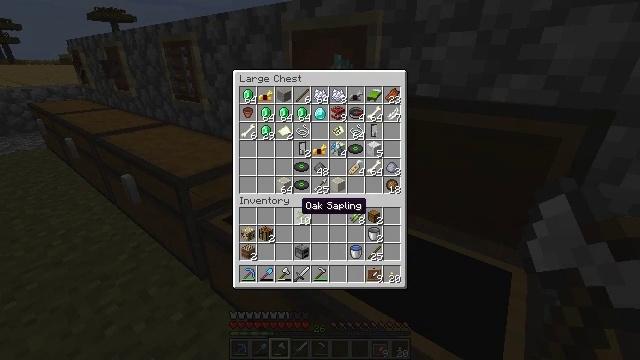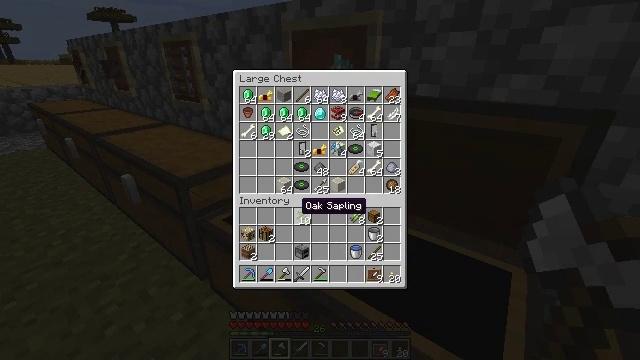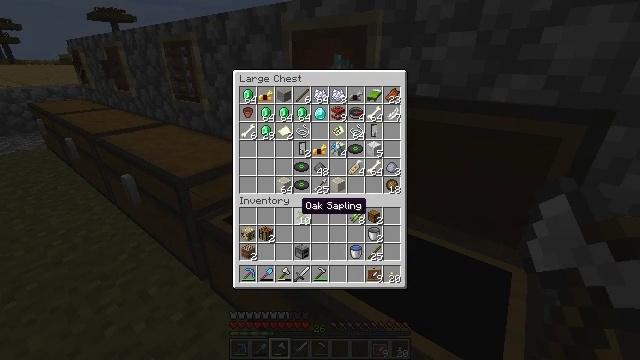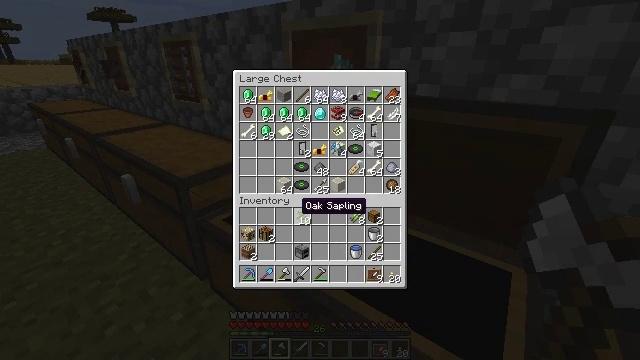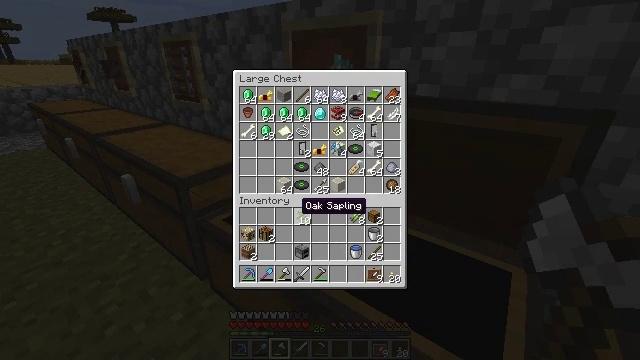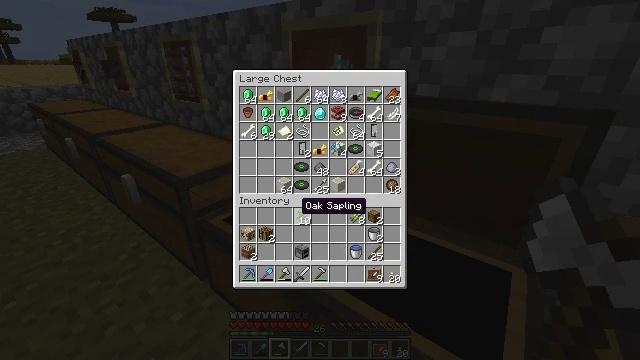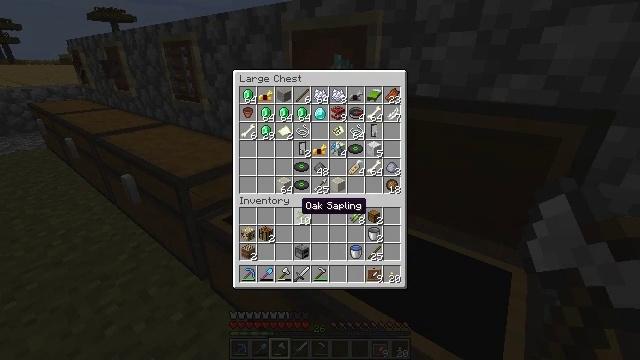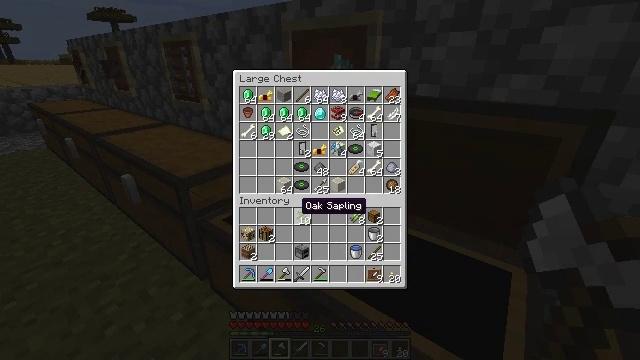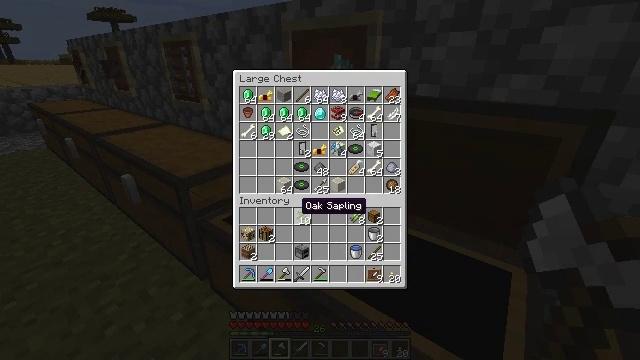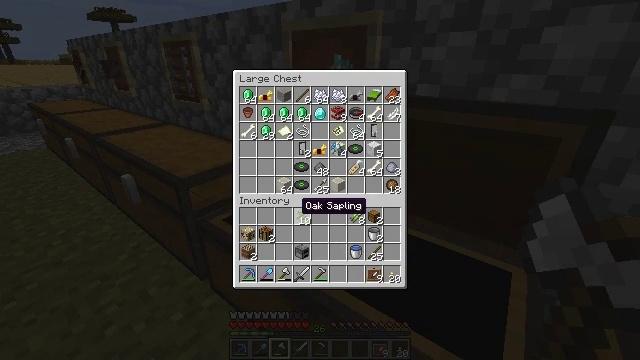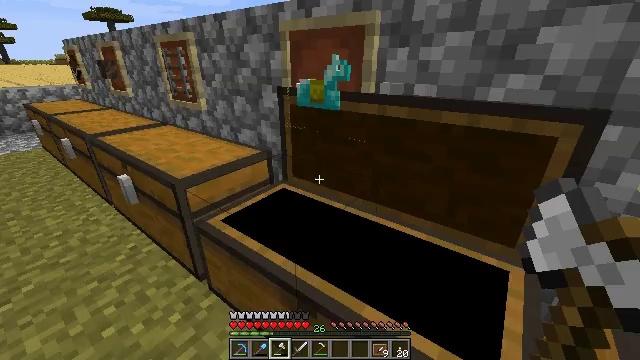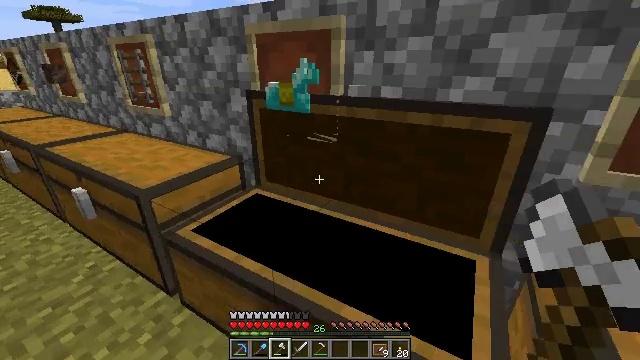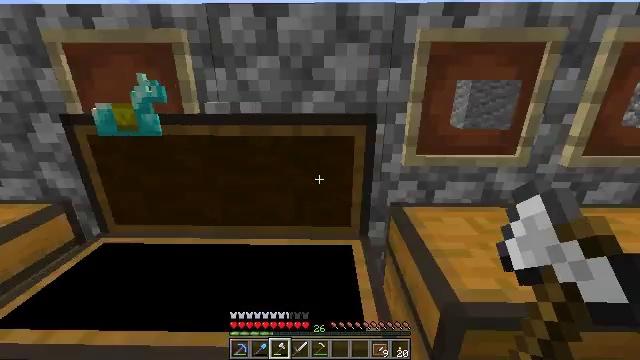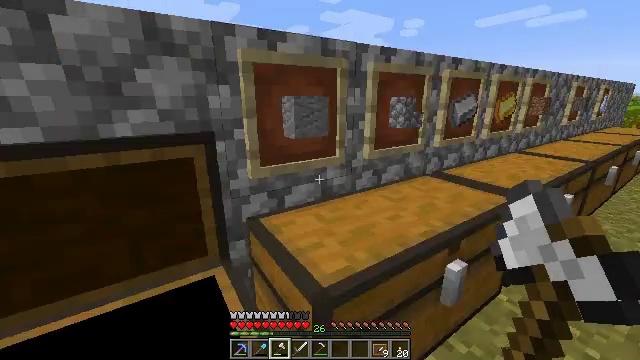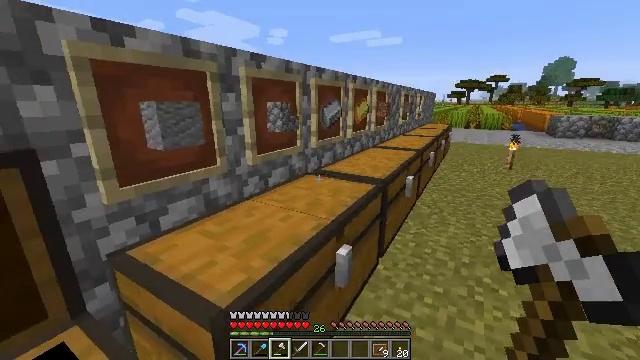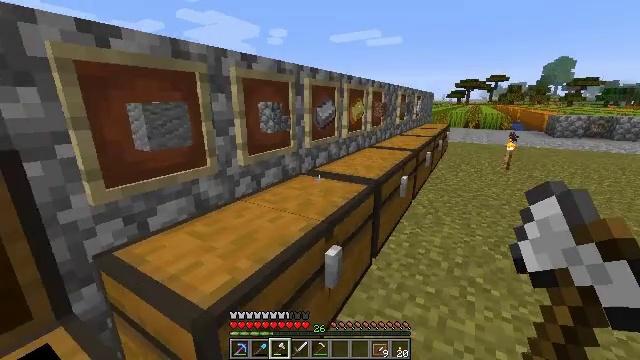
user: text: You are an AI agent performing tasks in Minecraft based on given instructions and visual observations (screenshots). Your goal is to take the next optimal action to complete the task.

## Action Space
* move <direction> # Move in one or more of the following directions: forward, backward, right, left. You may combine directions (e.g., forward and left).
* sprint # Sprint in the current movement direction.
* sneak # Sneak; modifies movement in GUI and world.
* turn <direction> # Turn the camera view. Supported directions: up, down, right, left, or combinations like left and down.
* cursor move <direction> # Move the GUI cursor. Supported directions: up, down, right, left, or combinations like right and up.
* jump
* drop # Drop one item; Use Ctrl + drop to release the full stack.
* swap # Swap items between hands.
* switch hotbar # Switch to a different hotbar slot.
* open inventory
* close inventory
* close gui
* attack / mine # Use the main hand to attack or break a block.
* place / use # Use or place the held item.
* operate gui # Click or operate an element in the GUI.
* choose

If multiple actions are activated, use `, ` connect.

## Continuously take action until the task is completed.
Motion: motion action
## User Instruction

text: Remove a crafting table from the inventory.
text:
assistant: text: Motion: sneak
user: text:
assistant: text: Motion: sneak
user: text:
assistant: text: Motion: sneak
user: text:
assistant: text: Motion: sneak
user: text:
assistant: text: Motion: sneak
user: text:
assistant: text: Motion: sneak
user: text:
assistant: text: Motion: sneak
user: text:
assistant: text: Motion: sneak
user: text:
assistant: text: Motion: no_op
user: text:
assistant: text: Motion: no_op
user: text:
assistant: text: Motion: turn right, close gui
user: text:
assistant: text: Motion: turn right and up
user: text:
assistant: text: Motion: turn right and up
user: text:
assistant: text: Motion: turn right and up
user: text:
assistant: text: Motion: move right
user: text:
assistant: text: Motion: move right
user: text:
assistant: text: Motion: move right
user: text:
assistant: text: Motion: move right
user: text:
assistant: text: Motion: move right
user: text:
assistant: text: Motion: move forward and move right
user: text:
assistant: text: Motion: move forward and move right
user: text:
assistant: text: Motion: move forward and move right, turn left
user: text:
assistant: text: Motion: move forward and move right, turn left
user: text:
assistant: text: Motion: move forward and move right, turn left and down
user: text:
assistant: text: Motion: move forward and move right, turn left
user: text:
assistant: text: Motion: move forward and move right, turn left
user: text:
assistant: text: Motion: move forward and move right, turn left
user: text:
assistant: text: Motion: move forward and move right, turn left
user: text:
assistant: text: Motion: move forward and move right, turn left
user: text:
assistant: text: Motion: move forward and move right